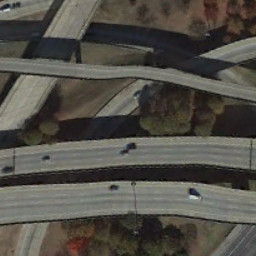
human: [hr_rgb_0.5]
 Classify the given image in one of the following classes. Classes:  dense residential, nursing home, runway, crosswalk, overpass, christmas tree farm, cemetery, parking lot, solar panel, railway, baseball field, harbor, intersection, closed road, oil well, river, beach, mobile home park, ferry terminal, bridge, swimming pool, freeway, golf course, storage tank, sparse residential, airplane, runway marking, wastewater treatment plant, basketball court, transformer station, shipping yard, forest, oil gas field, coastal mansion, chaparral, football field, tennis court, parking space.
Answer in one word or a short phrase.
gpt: overpass